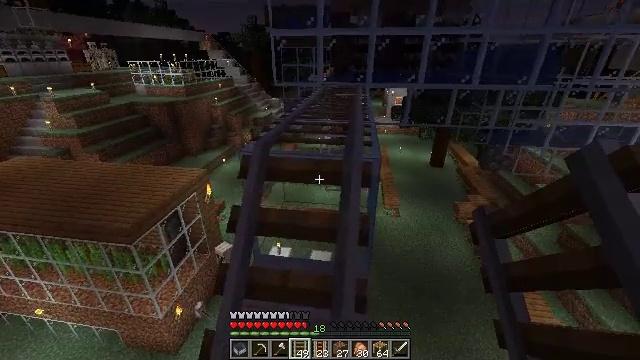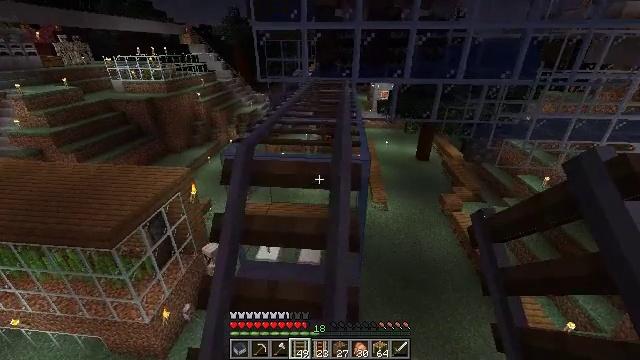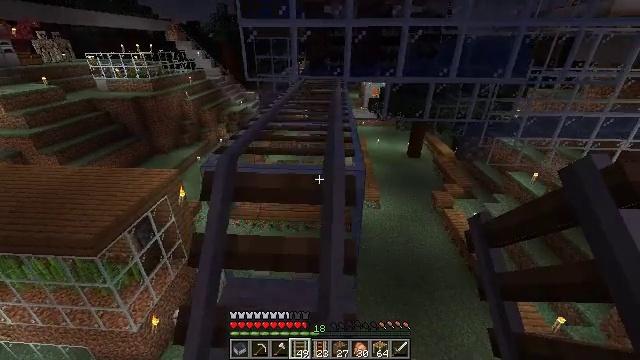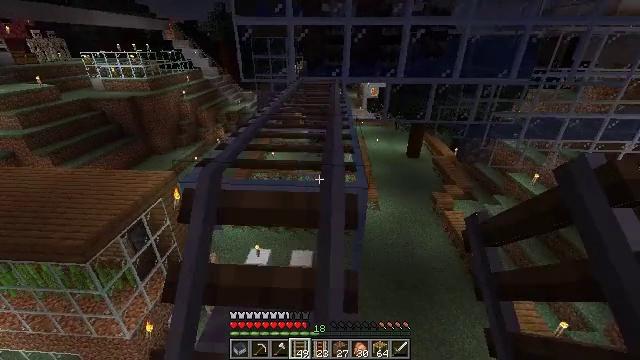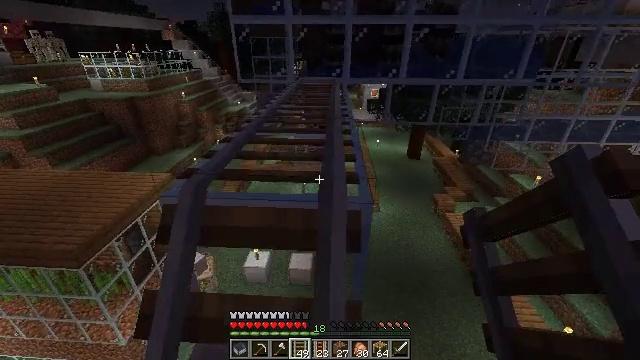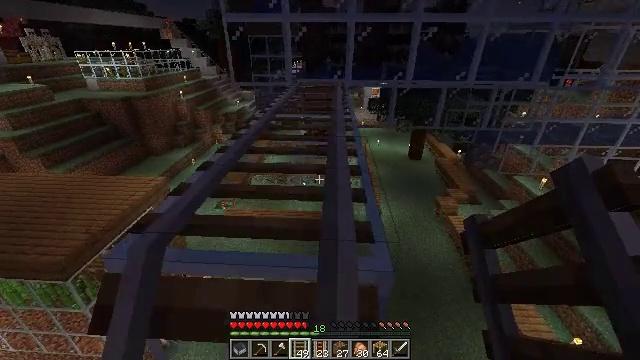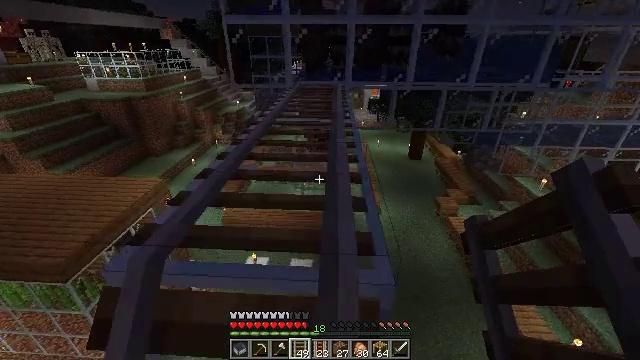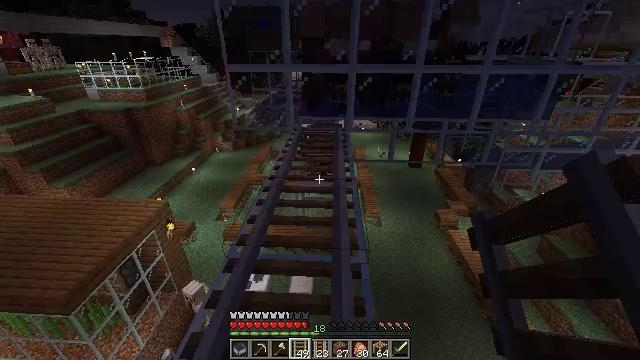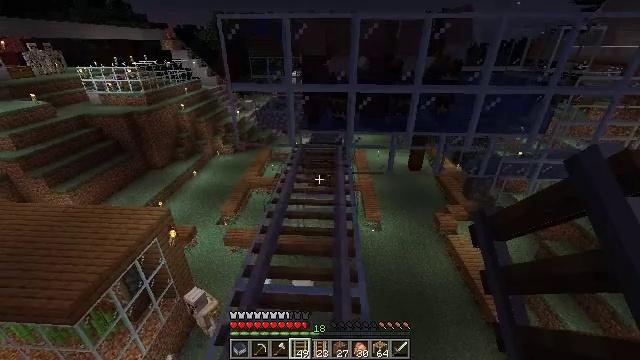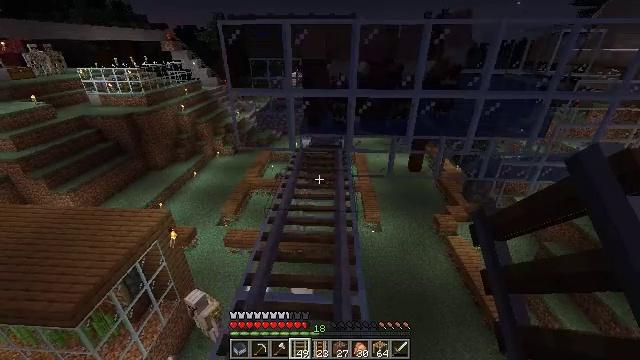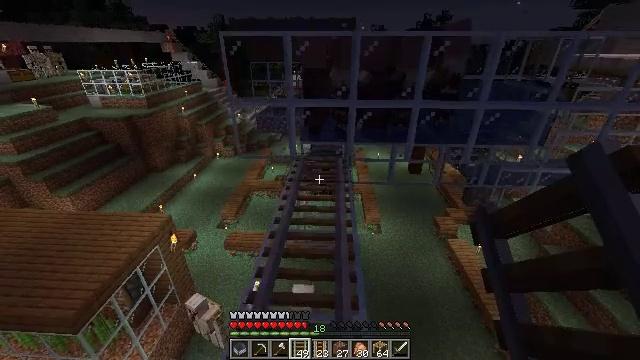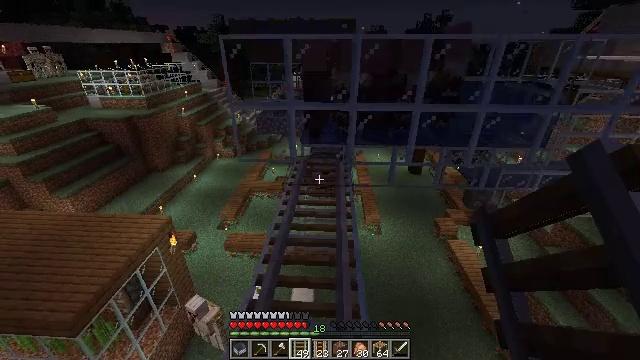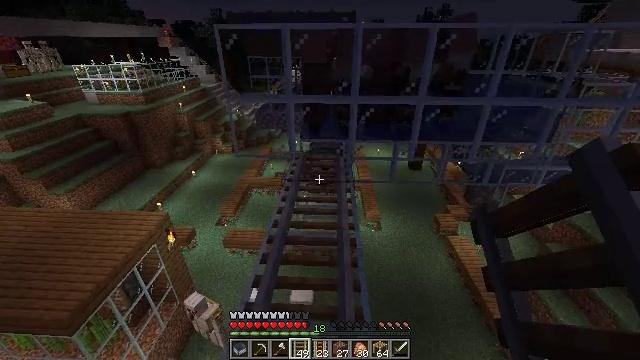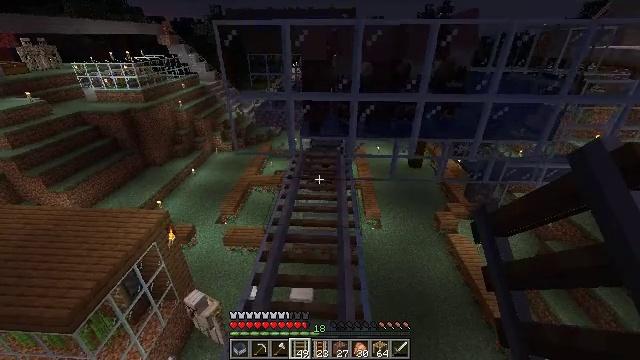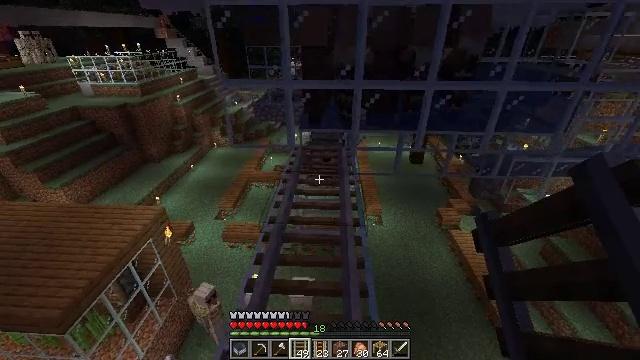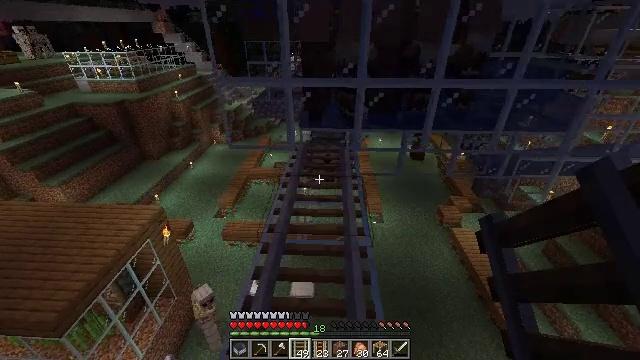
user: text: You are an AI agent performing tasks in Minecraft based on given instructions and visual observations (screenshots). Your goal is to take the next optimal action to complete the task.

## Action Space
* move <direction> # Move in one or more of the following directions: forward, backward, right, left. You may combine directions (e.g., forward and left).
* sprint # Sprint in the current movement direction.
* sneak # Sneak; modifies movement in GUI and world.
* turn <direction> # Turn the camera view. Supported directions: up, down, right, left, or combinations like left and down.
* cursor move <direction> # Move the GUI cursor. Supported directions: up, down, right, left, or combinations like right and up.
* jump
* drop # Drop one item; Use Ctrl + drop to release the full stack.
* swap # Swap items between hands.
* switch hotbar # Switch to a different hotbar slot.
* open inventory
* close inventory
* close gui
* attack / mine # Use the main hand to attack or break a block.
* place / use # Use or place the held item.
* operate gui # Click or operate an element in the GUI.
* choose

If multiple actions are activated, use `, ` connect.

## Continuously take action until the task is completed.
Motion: motion action
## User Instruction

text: Dig and collect smooth stone.
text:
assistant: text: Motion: move forward, turn right and down
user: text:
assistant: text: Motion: move forward, turn right
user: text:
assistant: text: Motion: move forward
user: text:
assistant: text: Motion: move forward
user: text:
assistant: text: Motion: move forward
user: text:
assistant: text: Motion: move forward, jump
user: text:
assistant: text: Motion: move forward, jump
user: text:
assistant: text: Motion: move forward, jump
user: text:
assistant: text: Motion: move forward, jump
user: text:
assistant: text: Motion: move forward
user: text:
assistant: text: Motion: move forward
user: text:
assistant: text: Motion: move forward
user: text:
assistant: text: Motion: move forward
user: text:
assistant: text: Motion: move forward
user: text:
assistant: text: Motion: move forward
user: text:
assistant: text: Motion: move forward
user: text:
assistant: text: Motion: move forward, turn down
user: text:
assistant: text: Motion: move forward, turn down
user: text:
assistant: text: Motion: move forward, turn right and down
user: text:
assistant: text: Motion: move forward, turn down
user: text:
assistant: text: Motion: turn down
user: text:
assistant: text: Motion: turn down
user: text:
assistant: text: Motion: turn down
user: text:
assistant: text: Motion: turn down
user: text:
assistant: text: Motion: no_op
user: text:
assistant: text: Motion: no_op
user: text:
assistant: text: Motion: no_op
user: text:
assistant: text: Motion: no_op
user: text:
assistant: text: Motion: no_op
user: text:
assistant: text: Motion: no_op